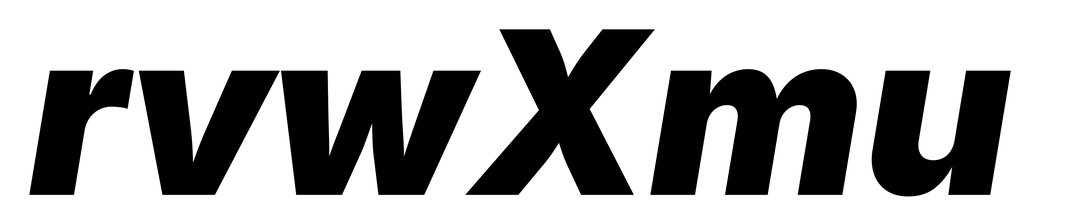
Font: Inter-Italic_Black_Italic